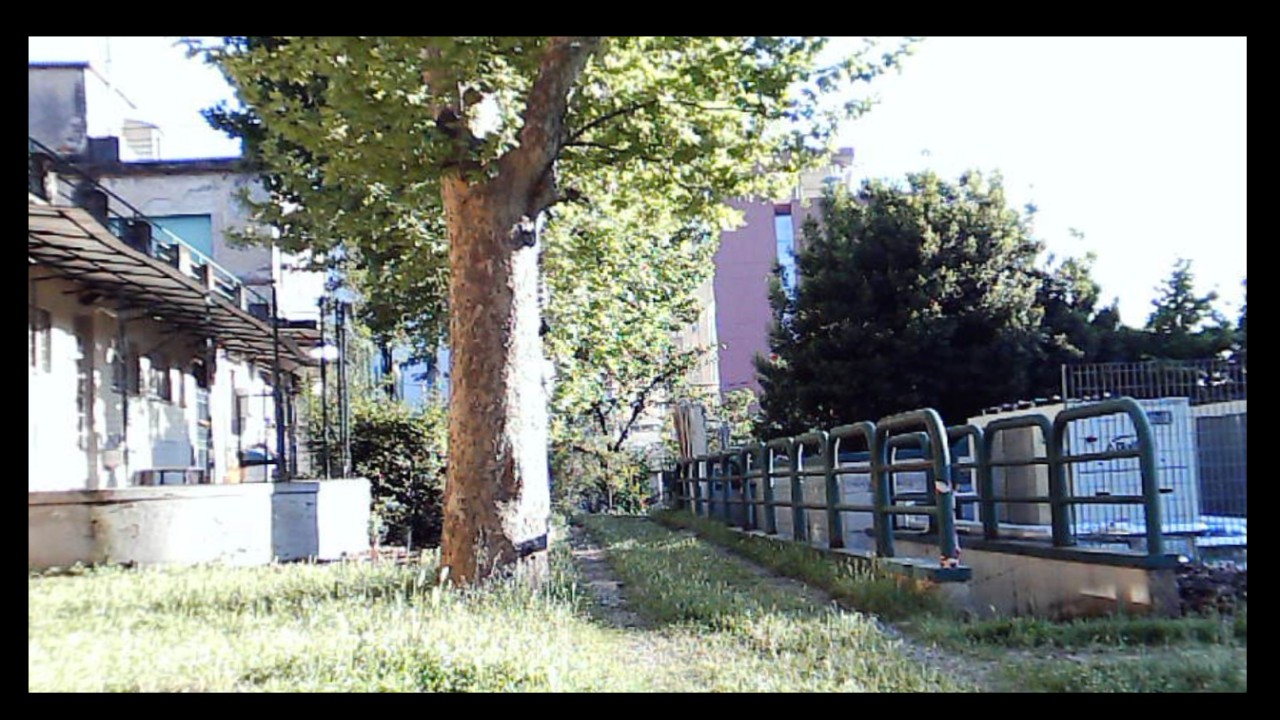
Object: DarwinFPV cineape20